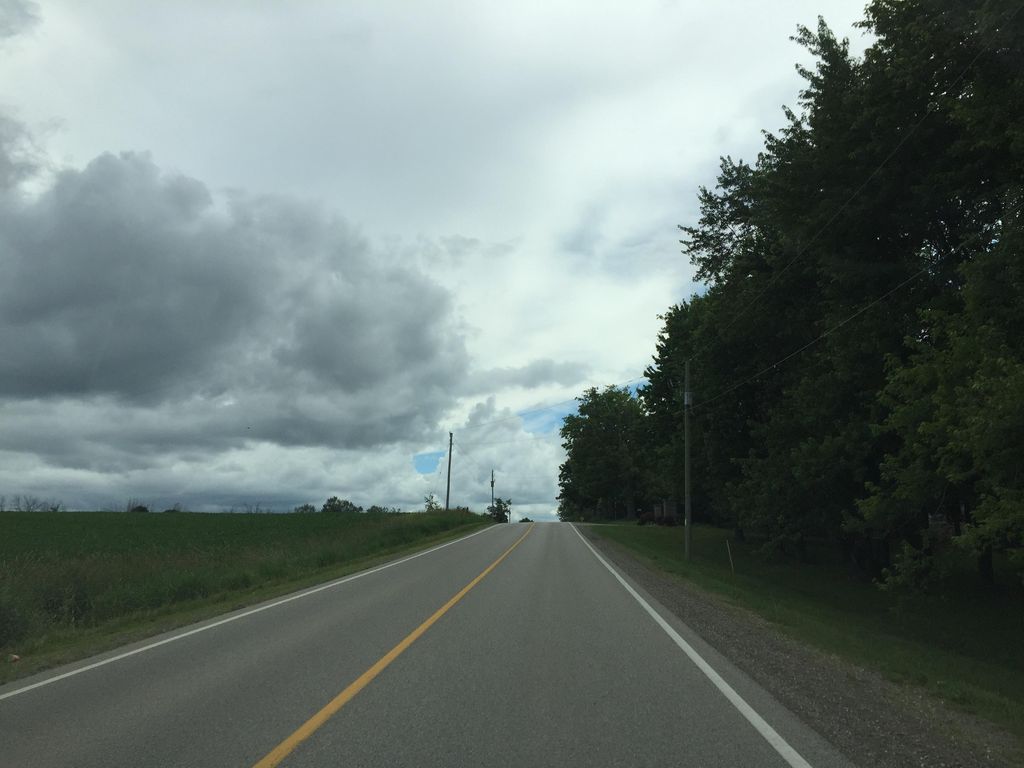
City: kitchener-waterloo